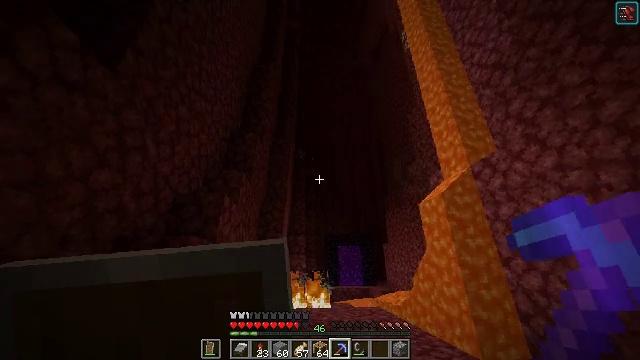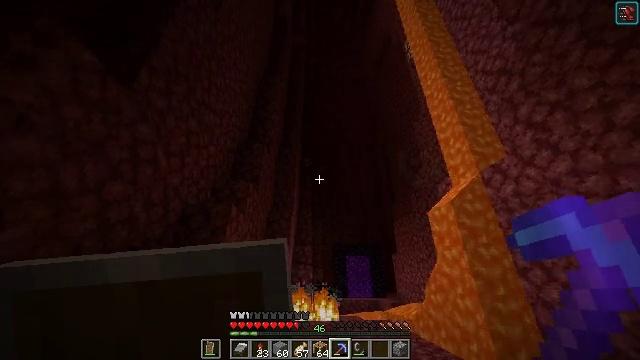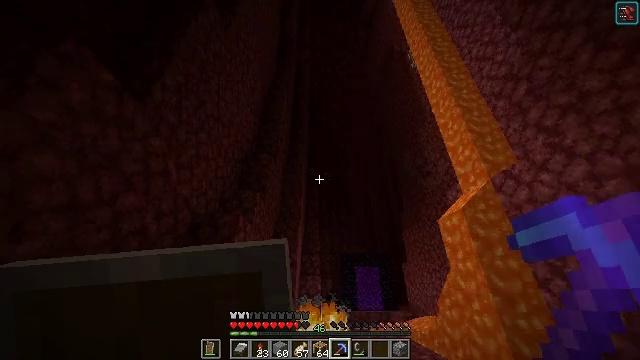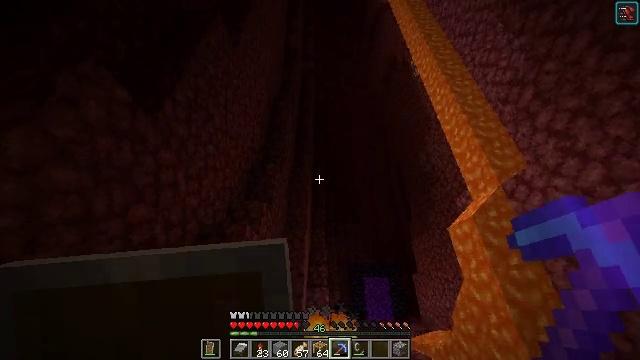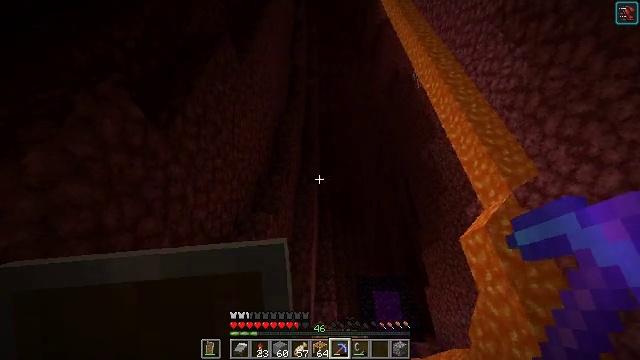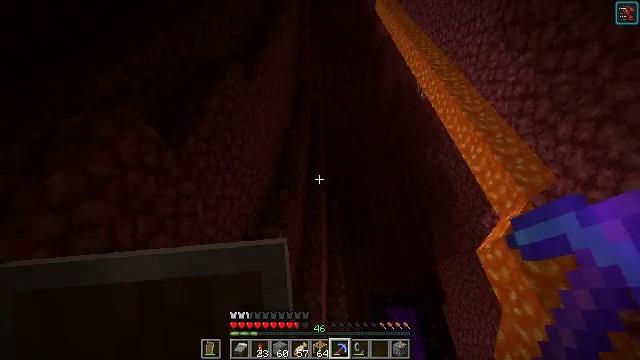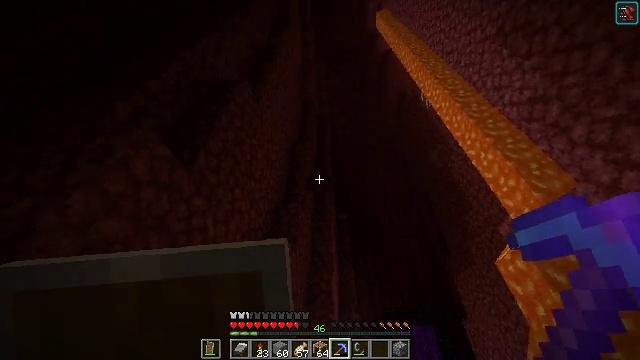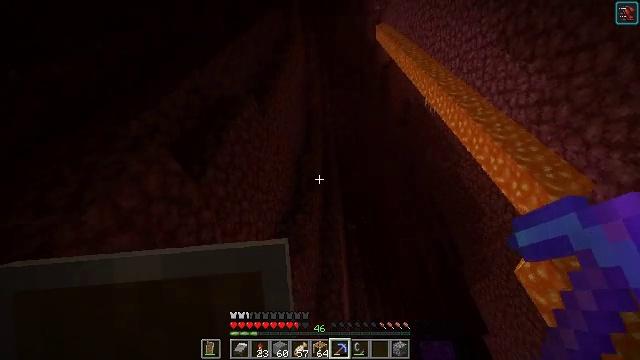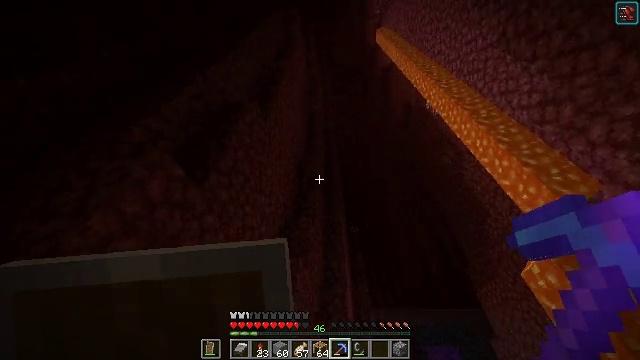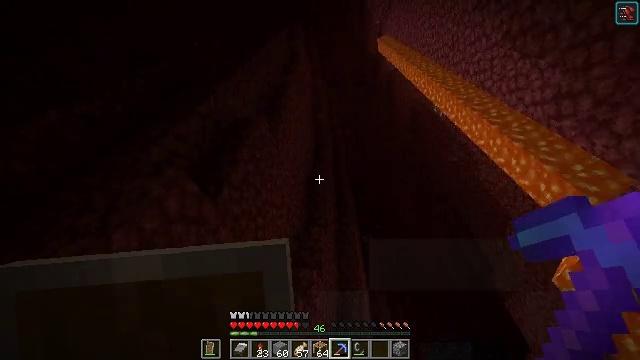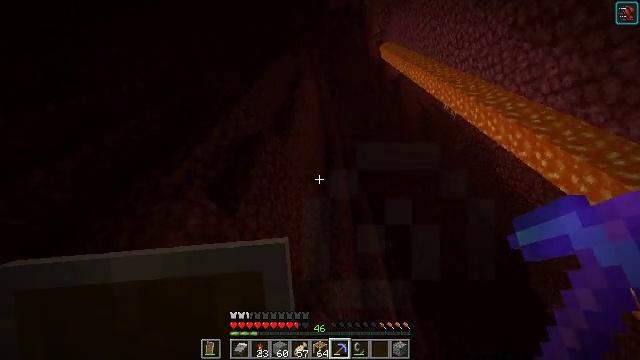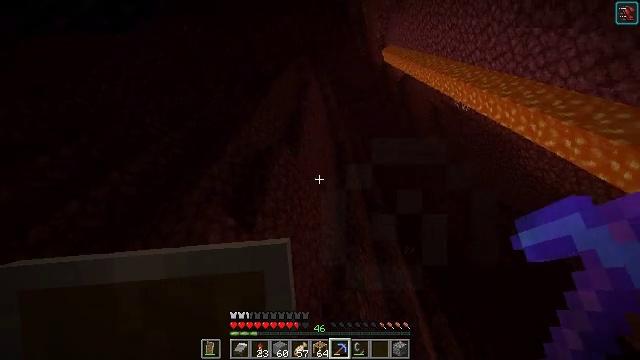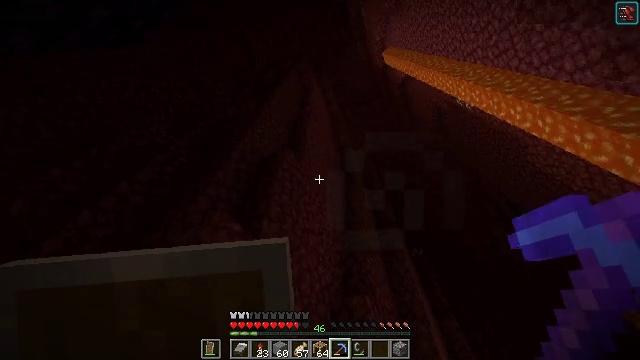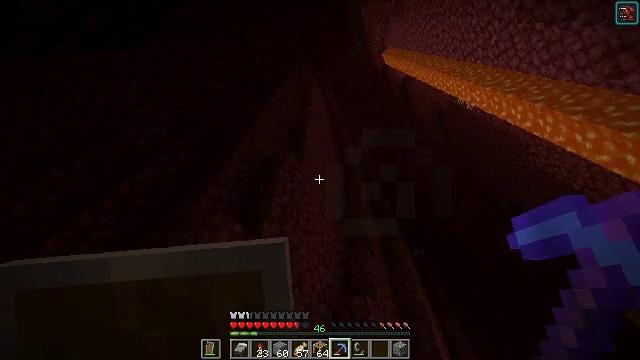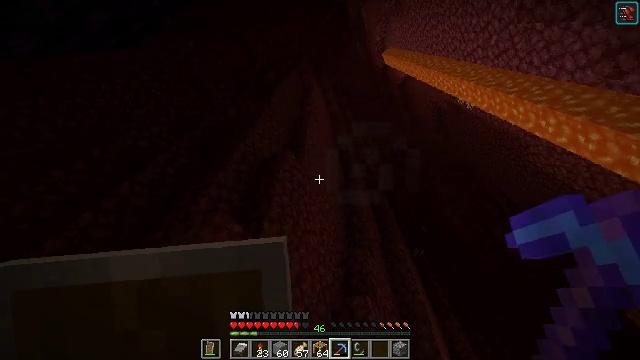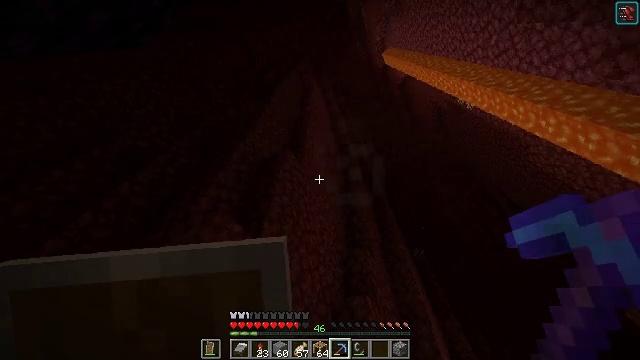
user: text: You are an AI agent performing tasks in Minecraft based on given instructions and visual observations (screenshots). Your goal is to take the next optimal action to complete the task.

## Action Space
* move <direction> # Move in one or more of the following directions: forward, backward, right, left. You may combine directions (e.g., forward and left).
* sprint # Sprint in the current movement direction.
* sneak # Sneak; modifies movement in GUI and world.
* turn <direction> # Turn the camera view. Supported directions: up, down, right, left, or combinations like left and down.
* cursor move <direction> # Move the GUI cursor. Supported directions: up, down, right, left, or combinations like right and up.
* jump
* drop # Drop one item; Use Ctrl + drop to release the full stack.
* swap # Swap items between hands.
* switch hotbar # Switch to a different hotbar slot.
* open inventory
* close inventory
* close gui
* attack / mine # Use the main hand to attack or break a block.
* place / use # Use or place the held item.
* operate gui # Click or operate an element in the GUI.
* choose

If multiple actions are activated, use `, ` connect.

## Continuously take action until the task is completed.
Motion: motion action
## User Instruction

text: Extinguish the fire.
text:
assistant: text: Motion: turn left and up
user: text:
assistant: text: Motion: turn left and up
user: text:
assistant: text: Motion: turn left and up
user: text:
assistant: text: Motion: turn left and up
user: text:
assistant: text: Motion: turn left and up
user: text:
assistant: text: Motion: turn left and up
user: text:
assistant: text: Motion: turn left and up
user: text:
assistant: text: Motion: no_op
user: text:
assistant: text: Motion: turn left and up
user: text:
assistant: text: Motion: turn left and up
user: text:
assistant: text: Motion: turn left and up
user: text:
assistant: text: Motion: turn left and up
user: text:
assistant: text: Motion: no_op
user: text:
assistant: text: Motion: no_op
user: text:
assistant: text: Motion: no_op
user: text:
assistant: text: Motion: no_op
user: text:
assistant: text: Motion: no_op
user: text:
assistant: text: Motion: no_op
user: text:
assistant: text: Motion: no_op
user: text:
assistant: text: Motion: turn right and down
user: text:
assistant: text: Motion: turn right and down
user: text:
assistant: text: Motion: turn right and down
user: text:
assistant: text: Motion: turn down
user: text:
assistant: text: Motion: turn right and down
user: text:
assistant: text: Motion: turn right and down
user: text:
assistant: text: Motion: turn right and down
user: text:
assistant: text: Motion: move forward, turn down
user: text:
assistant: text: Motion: move forward, turn down
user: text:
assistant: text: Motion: move forward, turn down
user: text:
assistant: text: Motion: move forward